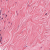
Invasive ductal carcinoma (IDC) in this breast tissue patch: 0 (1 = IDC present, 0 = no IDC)